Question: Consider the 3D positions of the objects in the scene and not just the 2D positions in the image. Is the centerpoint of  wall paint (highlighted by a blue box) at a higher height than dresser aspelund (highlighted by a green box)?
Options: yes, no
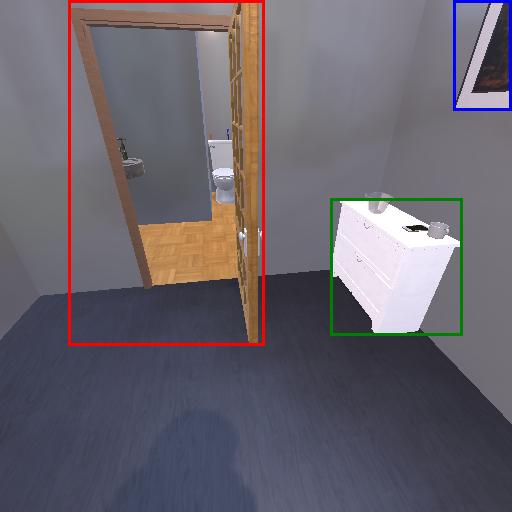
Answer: yes